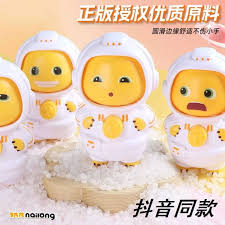
Label: nailong